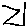
Label: zigzag